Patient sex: M
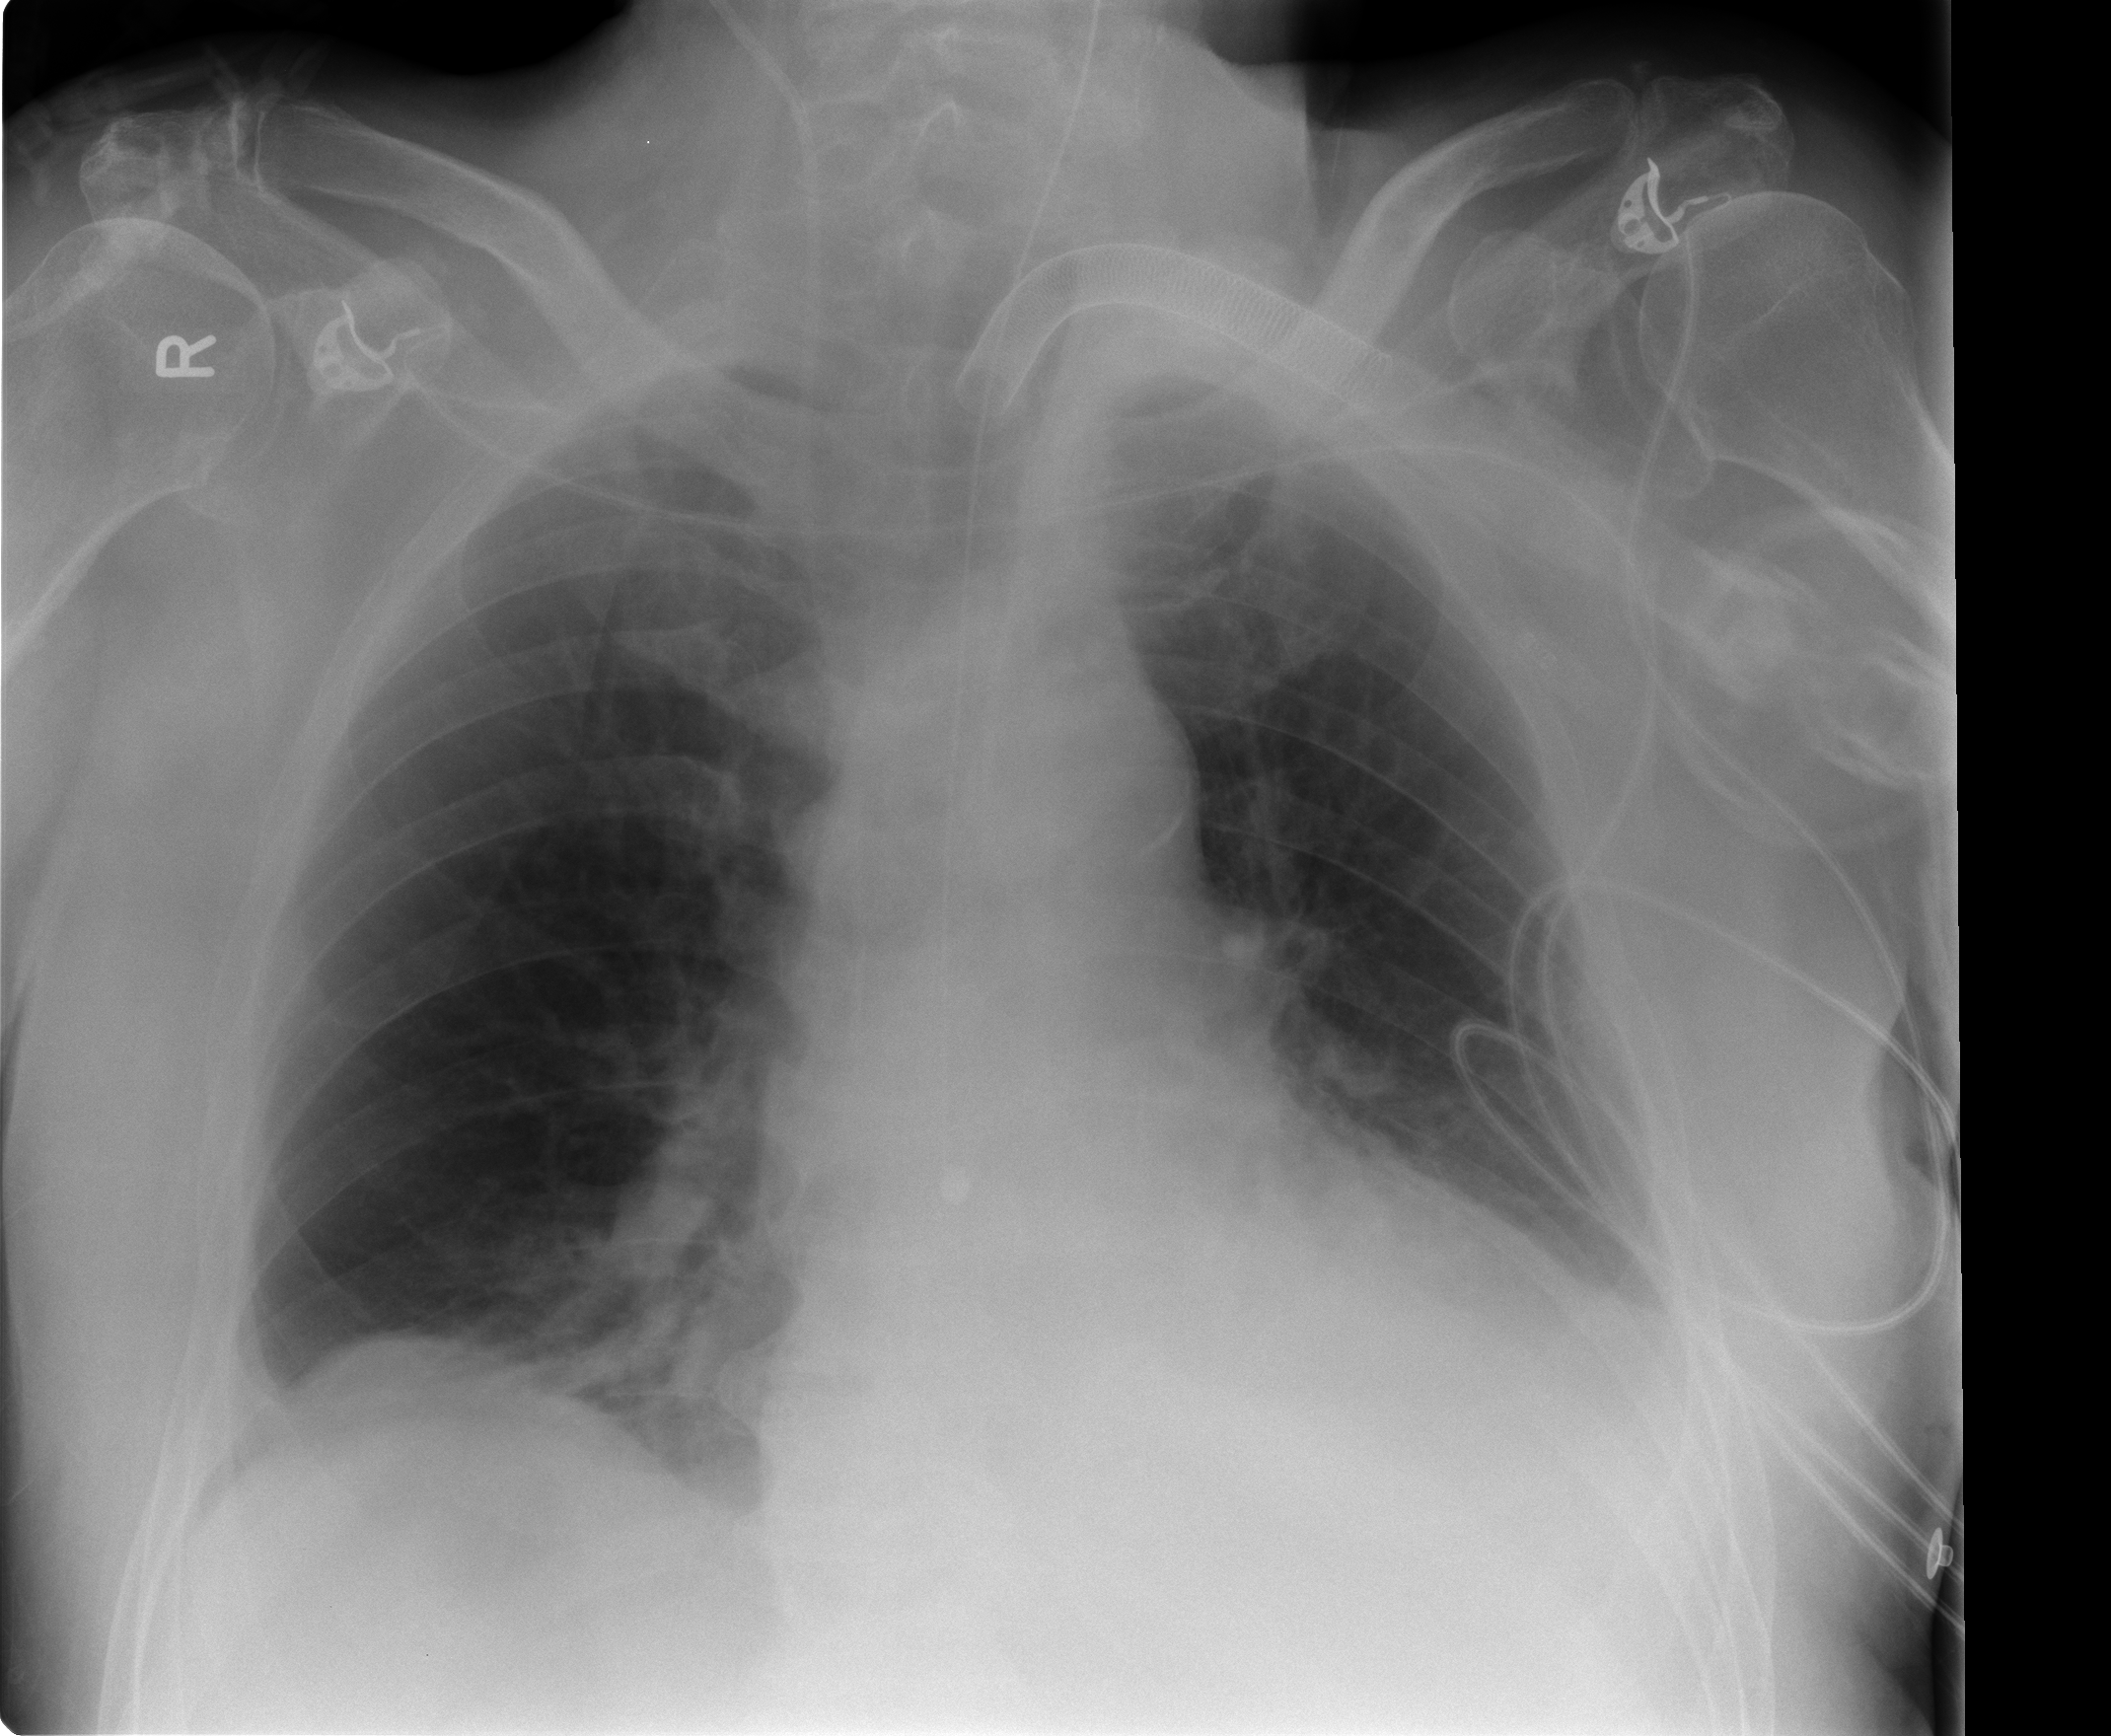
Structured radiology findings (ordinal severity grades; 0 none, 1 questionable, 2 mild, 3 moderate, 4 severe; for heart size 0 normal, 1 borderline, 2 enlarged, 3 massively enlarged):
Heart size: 1
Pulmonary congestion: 2
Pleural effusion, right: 2
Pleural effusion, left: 2
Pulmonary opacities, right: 0
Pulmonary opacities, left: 0
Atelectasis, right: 2
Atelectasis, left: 2